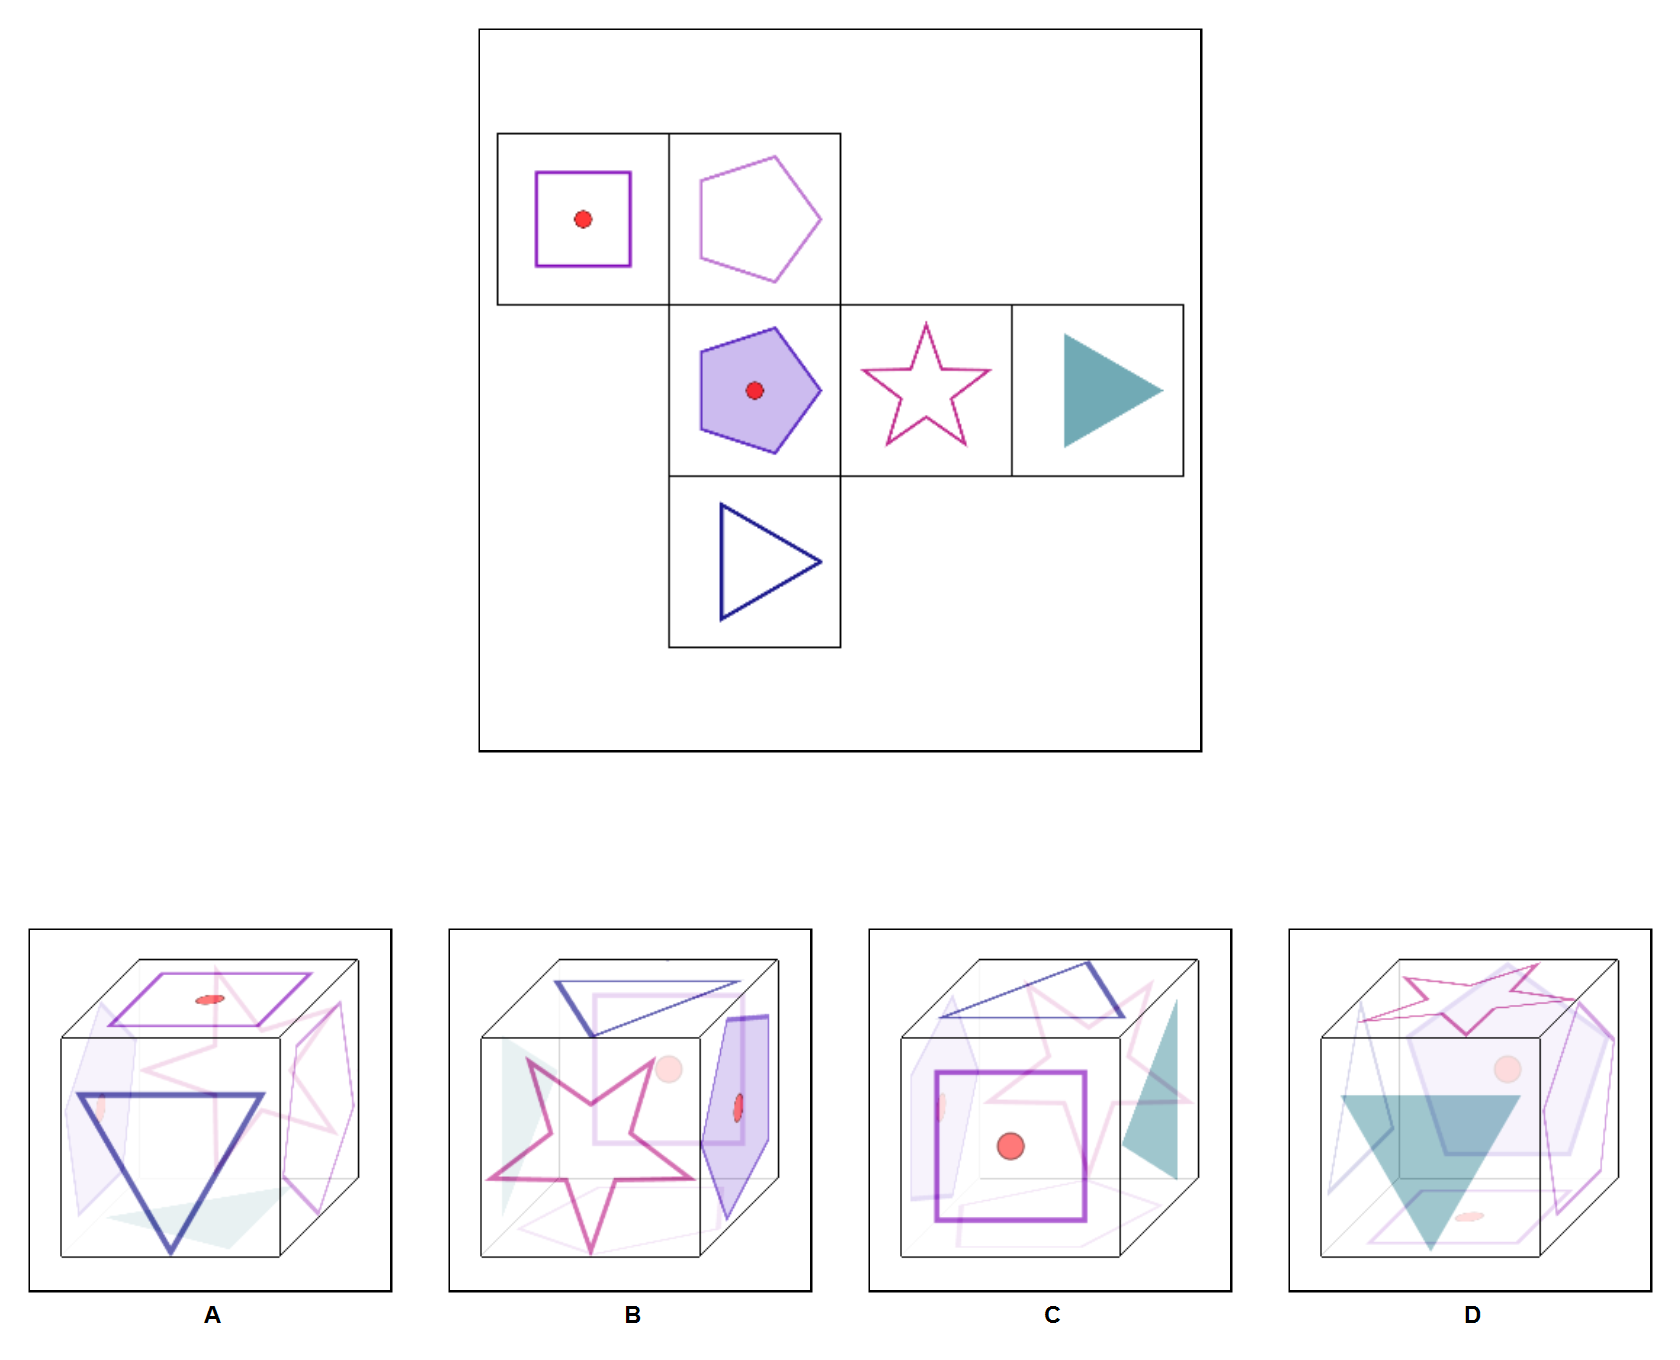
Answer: A